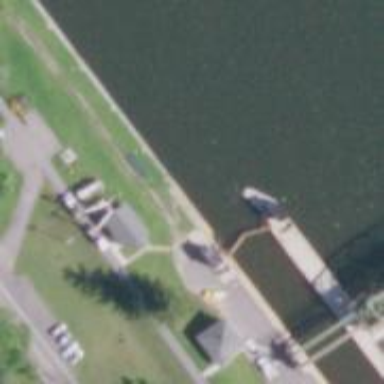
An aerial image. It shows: Lock gate along waterway.